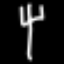
Label: fork